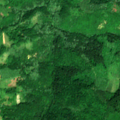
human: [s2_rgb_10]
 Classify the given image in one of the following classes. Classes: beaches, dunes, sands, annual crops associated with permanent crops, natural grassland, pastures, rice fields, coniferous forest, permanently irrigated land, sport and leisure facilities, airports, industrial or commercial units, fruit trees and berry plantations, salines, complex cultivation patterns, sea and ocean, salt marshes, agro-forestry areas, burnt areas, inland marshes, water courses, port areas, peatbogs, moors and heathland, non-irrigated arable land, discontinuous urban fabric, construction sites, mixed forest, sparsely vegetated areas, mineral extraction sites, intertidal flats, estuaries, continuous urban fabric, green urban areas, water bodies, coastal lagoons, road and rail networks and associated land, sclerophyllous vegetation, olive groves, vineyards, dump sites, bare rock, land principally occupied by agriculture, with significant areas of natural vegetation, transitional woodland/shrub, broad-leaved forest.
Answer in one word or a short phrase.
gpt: broad-leaved forest, mixed forest, transitional woodland/shrub